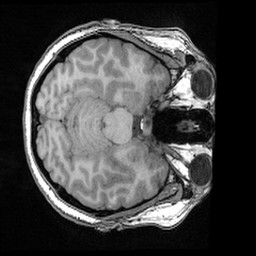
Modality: T1w
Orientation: axial
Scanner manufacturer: ge
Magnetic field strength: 3 T
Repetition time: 0.008572 s
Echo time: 0.003384 s